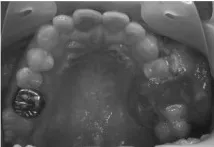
(B and C) Intraoral images were captured showing a large mass located in the buccal and palatal aspect of the edentulous alveolus of the left maxilla, in the area between the second premolar and the first molar. The mucosal surface was covered with rough hemorrhagic papules, which were pink-red in color.
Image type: radiology (mri)